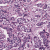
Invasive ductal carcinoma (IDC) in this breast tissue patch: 1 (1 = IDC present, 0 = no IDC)